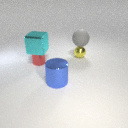
small yellow metal sphere below large gray rubber sphere